Field crop: tomato
Growth stage: 2
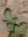
Species: solanum